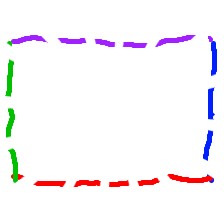
Shape: rectangle